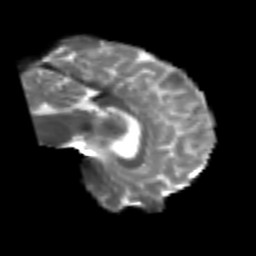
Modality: T2w
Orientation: sagittal
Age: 40
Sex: female
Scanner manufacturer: siemens
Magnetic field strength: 3 T
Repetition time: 4.987 s
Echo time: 0.0792 s